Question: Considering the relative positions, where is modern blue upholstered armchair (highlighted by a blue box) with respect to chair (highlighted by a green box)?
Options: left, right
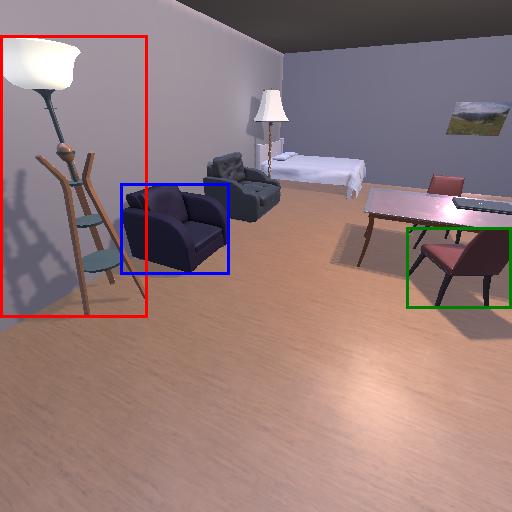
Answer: left